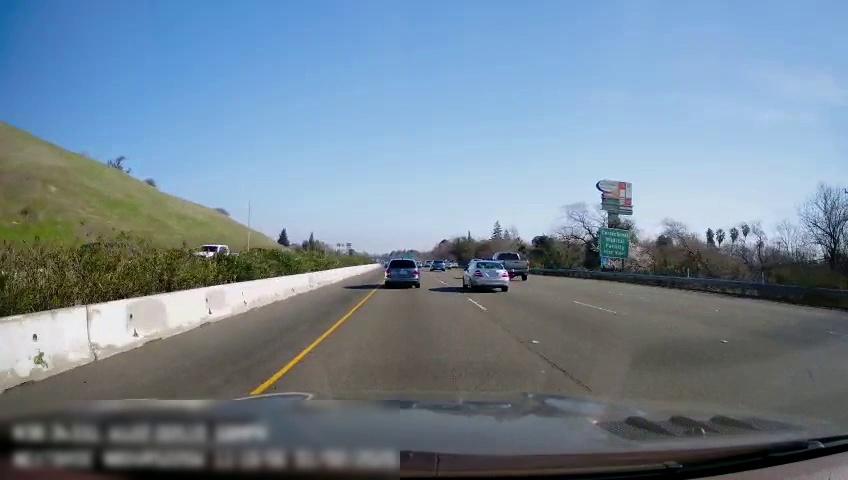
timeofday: Day
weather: Sunny
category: Drivable Space
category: Vehicles | Car
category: Vehicles | Truck
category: Vehicles | Truck
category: Vehicles | Car
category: Vehicles | Car
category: Lanes | Current Lane
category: Lanes | Current Lane
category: Lanes | Alternate Lane
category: Traffic | Signs